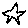
Label: star